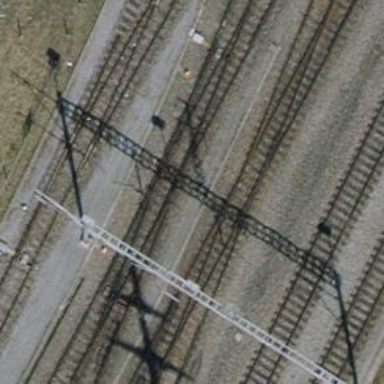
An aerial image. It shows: Single-track electrified railway siding with contact line.